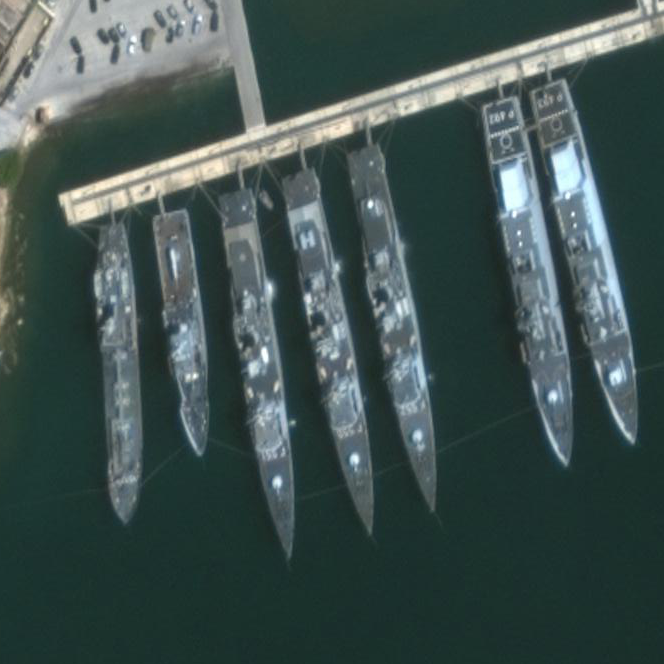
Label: destroyer